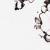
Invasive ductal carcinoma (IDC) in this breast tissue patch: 0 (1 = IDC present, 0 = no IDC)